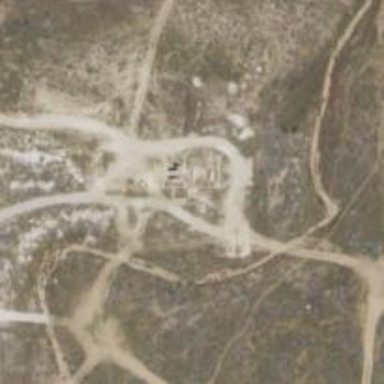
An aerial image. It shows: Historic ruins of mine.